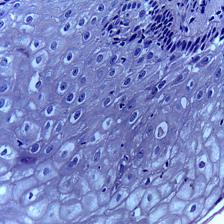
Diagnosis: OSCC